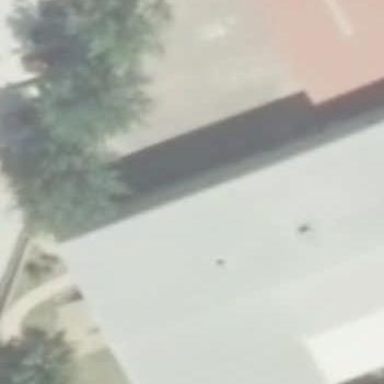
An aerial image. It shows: Part of building.